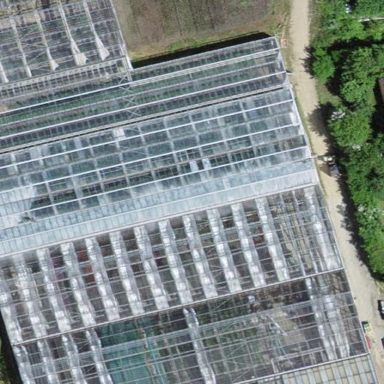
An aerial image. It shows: Greenhouse.